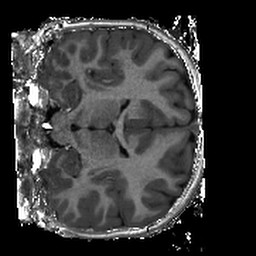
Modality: T1w
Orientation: coronal
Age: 7
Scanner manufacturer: siemens
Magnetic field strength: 3 T
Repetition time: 2.4 s
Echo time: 0.00224 s